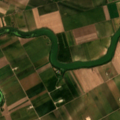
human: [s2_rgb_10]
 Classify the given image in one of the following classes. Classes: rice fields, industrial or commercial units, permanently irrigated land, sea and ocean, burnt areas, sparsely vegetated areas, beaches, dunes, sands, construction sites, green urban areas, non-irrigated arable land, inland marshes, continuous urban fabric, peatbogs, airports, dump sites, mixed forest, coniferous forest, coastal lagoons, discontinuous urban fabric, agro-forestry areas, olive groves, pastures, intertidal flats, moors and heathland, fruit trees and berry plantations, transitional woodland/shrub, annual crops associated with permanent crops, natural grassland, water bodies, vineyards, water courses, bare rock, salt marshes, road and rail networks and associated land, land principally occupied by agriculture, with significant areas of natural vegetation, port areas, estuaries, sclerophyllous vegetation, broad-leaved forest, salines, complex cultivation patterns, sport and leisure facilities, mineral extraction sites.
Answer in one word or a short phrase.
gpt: non-irrigated arable land, complex cultivation patterns, water courses